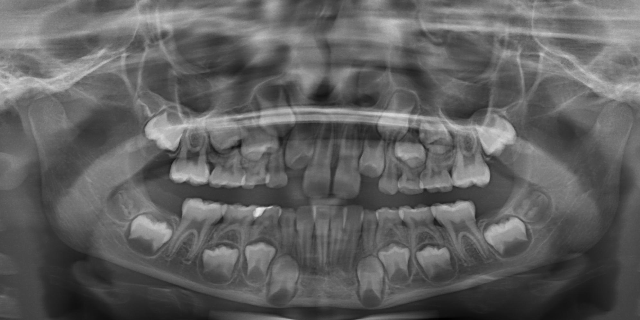
child